Question: I'm using Scala plugin in IntelliJ Idea 12. I wonder, why don't the scala icons appear, whereas java ones do? That's the same for the other projects I have.
Previously on Ubuntu 12 it was ok (now I'm using Ubuntu 13).

Here is an exception from
2
'''
013-09-24 12:20:32,818 [ 4599] ERROR - .components.ComponentStoreImpl - Conflicting component name 'SbtSettings': class org.jetbrains.sbt.settings.SbtApplicationSettings and class net.orfjackal.sbt.plugin.settings.SbtApplicationSettingsComponent
java.lang.Throwable
at com.intellij.openapi.diagnostic.Logger.error(Logger.java:54)
at com.intellij.openapi.components.impl.stores.ComponentStoreImpl.a(ComponentStoreImpl.java:202)
at com.intellij.openapi.components.impl.stores.ComponentStoreImpl.a(ComponentStoreImpl.java:269)
at com.intellij.openapi.components.impl.stores.ComponentStoreImpl.access$000(ComponentStoreImpl.java:44)
at com.intellij.openapi.components.impl.stores.ComponentStoreImpl$1.run(ComponentStoreImpl.java:84)
at com.intellij.openapi.application.impl.ApplicationImpl.runReadAction(ApplicationImpl.java:929)
at com.intellij.openapi.components.impl.stores.ComponentStoreImpl.initComponent(ComponentStoreImpl.java:81)
at com.intellij.openapi.application.impl.ApplicationImpl.initializeComponent(ApplicationImpl.java:208)
at com.intellij.openapi.components.impl.ComponentManagerImpl.b(ComponentManagerImpl.java:215)
at com.intellij.openapi.components.impl.ComponentManagerImpl.access$1300(ComponentManagerImpl.java:55)
at com.intellij.openapi.components.impl.ComponentManagerImpl$ComponentConfigComponentAdapter$1.getComponentInstance(ComponentManagerImpl.java:587)
at com.intellij.openapi.components.impl.ComponentManagerImpl$ComponentConfigComponentAdapter.getComponentInstance(ComponentManagerImpl.java:630)
at com.intellij.util.pico.DefaultPicoContainer.getLocalInstance(DefaultPicoContainer.java:242)
at com.intellij.util.pico.DefaultPicoContainer.getInstance(DefaultPicoContainer.java:229)
at com.intellij.util.pico.DefaultPicoContainer.getComponentInstance(DefaultPicoContainer.java:211)
at org.picocontainer.alternatives.AbstractDelegatingMutablePicoContainer.getComponentInstance(AbstractDelegatingMutablePicoContainer.java:75)
at com.intellij.openapi.components.impl.ComponentManagerImpl.createComponent(ComponentManagerImpl.java:127)
at com.intellij.openapi.application.impl.ApplicationImpl.createComponent(ApplicationImpl.java:412)
at com.intellij.openapi.components.impl.ComponentManagerImpl.a(ComponentManagerImpl.java:108)
at com.intellij.openapi.components.impl.ComponentManagerImpl.initComponents(ComponentManagerImpl.java:346)
at com.intellij.openapi.components.impl.stores.ApplicationStoreImpl.load(ApplicationStoreImpl.java:82)
at com.intellij.openapi.application.impl.ApplicationImpl.load(ApplicationImpl.java:543)
at com.intellij.idea.IdeaApplication.run(IdeaApplication.java:197)
at com.intellij.idea.MainImpl$2.run(MainImpl.java:141)
at java.awt.event.InvocationEvent.dispatch(InvocationEvent.java:251)
at java.awt.EventQueue.dispatchEventImpl(EventQueue.java:733)
at java.awt.EventQueue.access$200(EventQueue.java:103)
at java.awt.EventQueue$3.run(EventQueue.java:694)
at java.awt.EventQueue$3.run(EventQueue.java:692)
at java.security.AccessController.doPrivileged(Native Method)
at java.security.ProtectionDomain$1.doIntersectionPrivilege(ProtectionDomain.java:76)
at java.awt.EventQueue.dispatchEvent(EventQueue.java:703)
at com.intellij.ide.IdeEventQueue.d(IdeEventQueue.java:700)
at com.intellij.ide.IdeEventQueue._dispatchEvent(IdeEventQueue.java:525)
at com.intellij.ide.IdeEventQueue.dispatchEvent(IdeEventQueue.java:348)
at java.awt.EventDispatchThread.pumpOneEventForFilters(EventDispatchThread.java:242)
at java.awt.EventDispatchThread.pumpEventsForFilter(EventDispatchThread.java:161)
at java.awt.EventDispatchThread.pumpEventsForHierarchy(EventDispatchThread.java:150)
at java.awt.EventDispatchThread.pumpEvents(EventDispatchThread.java:146)
at java.awt.EventDispatchThread.pumpEvents(EventDispatchThread.java:138)
at java.awt.EventDispatchThread.run(EventDispatchThread.java:91)
2013-09-21 12:20:32,821 [ 4602] ERROR - .components.ComponentStoreImpl - IntelliJ IDEA 12.1.3 Build #IU-129.451
2013-09-21 12:20:32,821 [ 4602] ERROR - .components.ComponentStoreImpl - JDK: 1.7.0_25
2013-09-21 12:20:32,821 [ 4602] ERROR - .components.ComponentStoreImpl - VM: Java HotSpot(TM) 64-Bit Server VM
2013-09-21 12:20:32,821 [ 4602] ERROR - .components.ComponentStoreImpl - Vendor: Oracle Corporation
2013-09-21 12:20:32,821 [ 4602] ERROR - .components.ComponentStoreImpl - OS: Linux
'''
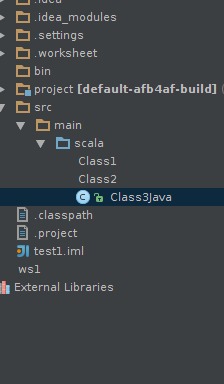
Answer: The issue was caused by IDEA 12.1.3 incompatibility with the Scala plug-in. IDEA 12.1.4 should fix it.